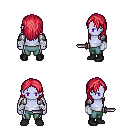
a pixel art fantasy rpg character, male body template, dark elf, purple skin, steel arm armor, teal pants, ruby red long hairstyle, white cloth bandages, black shoes, dagger, four views (front, back, left, right), 2x2 character sprite sheet, small pixel art, hard edges, no anti-aliasing